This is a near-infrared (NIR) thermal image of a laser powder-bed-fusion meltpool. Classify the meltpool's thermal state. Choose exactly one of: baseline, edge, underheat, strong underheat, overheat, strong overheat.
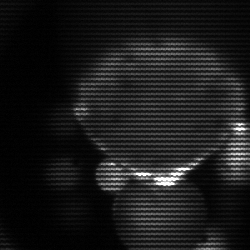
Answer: edge